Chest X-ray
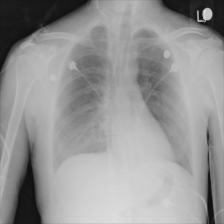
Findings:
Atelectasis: negative
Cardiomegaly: negative
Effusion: negative
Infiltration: negative
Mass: negative
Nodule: negative
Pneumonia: negative
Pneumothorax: negative
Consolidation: negative
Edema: negative
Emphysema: negative
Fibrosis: negative
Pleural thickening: negative
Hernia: negative